Field crop: maize
Growth stage: 2
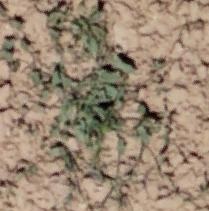
Species: convolvulus